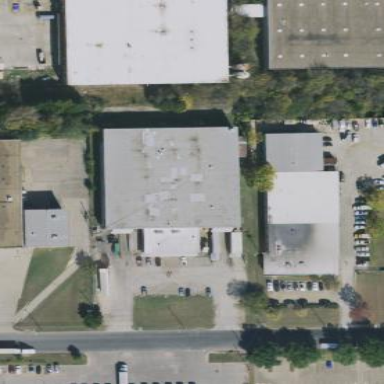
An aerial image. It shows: Warehouse.